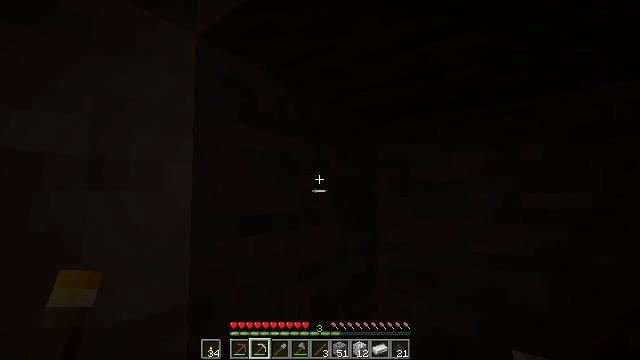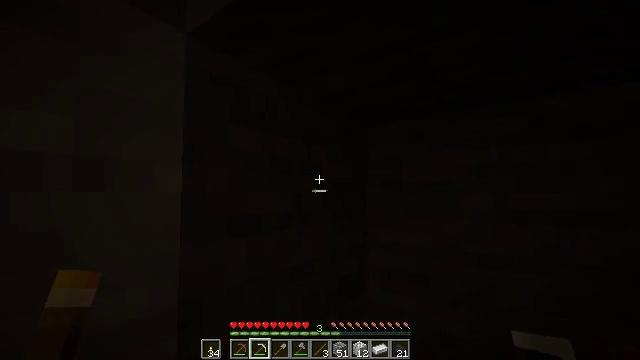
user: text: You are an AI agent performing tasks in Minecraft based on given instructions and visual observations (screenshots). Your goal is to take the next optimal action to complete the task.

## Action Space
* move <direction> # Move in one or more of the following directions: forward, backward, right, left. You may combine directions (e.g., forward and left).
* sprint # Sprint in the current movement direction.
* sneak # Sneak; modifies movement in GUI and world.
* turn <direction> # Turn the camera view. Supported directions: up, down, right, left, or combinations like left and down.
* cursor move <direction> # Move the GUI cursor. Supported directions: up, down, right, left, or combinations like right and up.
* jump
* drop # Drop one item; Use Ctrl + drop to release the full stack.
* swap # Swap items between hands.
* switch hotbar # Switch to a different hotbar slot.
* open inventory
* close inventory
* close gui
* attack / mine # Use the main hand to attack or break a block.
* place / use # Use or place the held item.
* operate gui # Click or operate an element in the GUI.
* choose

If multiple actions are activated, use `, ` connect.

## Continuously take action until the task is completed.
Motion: motion action
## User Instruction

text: Collect stone from the mine.
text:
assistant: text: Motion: turn right
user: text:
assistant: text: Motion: no_op